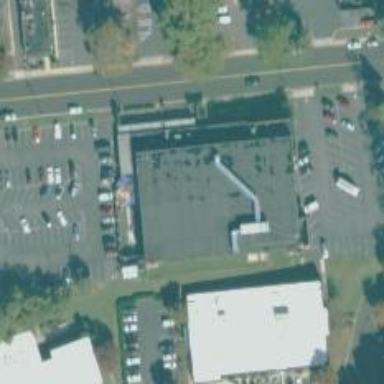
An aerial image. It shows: Building that houses bowling alley.